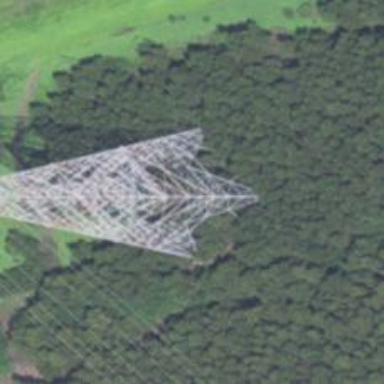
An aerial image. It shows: High tower with power.